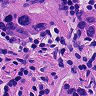
Metastatic tissue present: yes